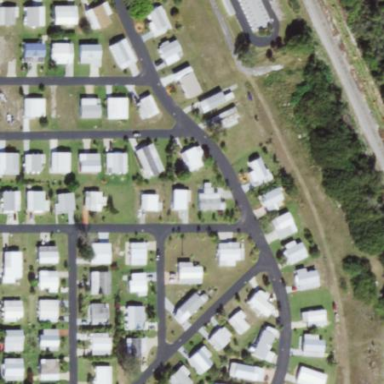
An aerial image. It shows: Residential area known as trailer park.